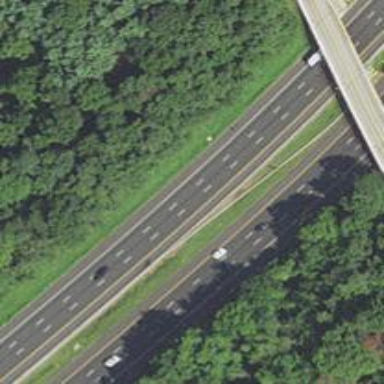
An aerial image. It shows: Asphalt motorway.